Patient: sex F, age 89
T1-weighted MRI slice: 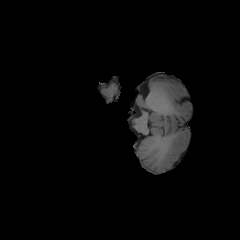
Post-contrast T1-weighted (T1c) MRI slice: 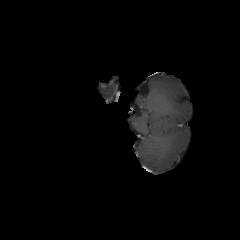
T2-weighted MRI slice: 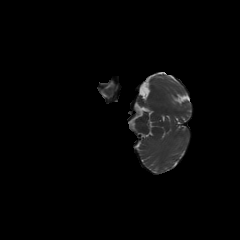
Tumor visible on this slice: no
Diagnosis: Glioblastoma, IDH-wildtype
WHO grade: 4